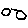
Label: circle